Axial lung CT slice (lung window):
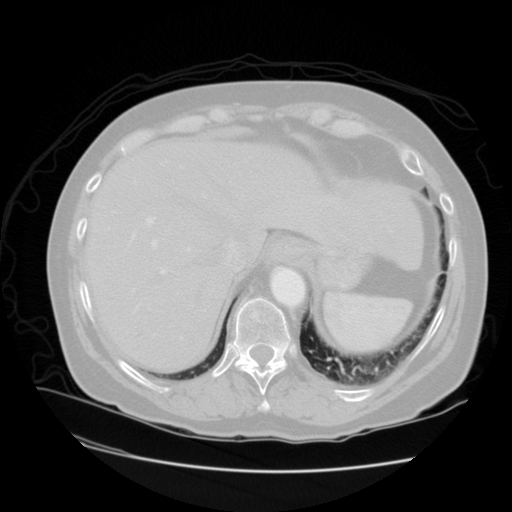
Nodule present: no